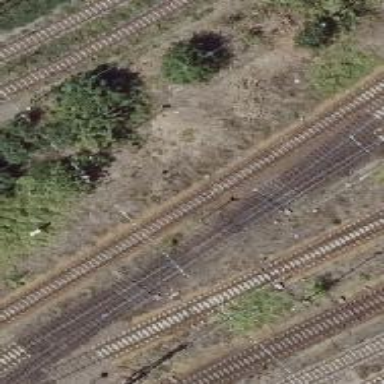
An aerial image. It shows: Railway signal.